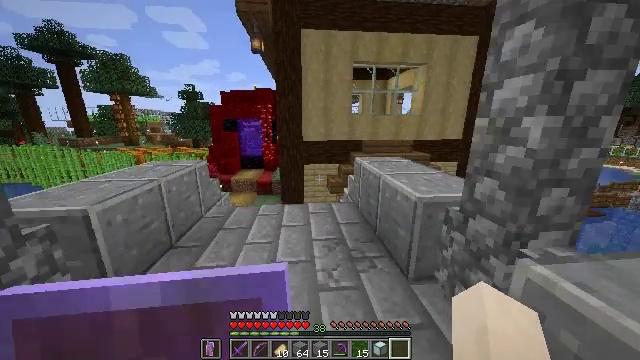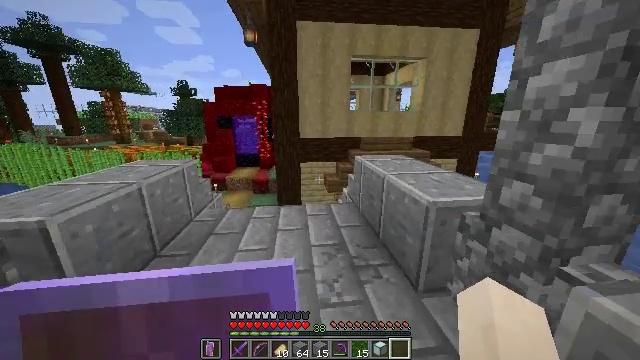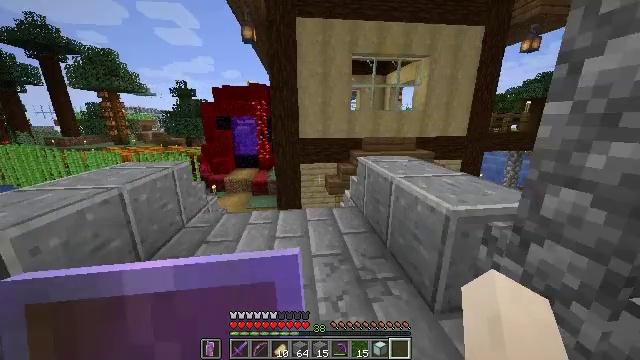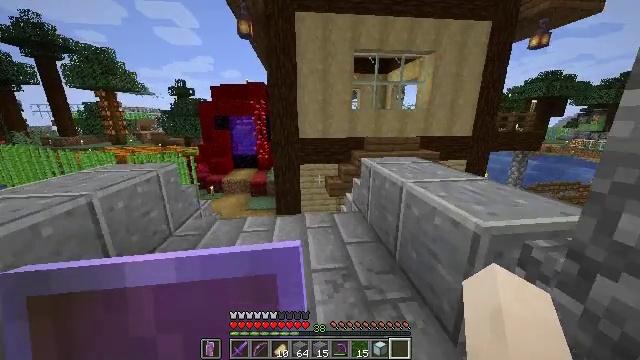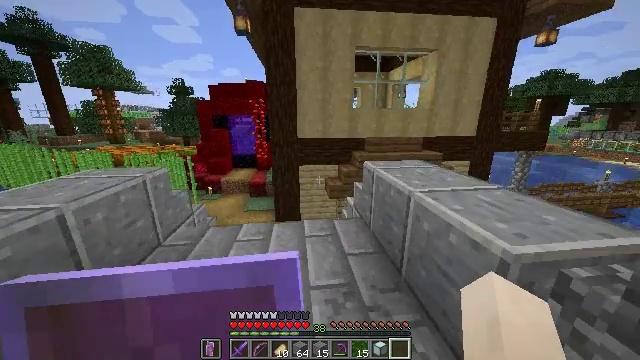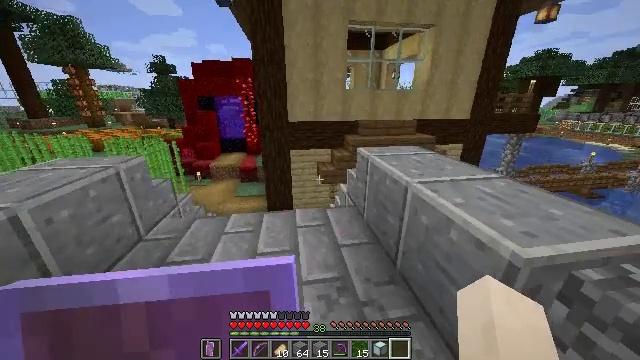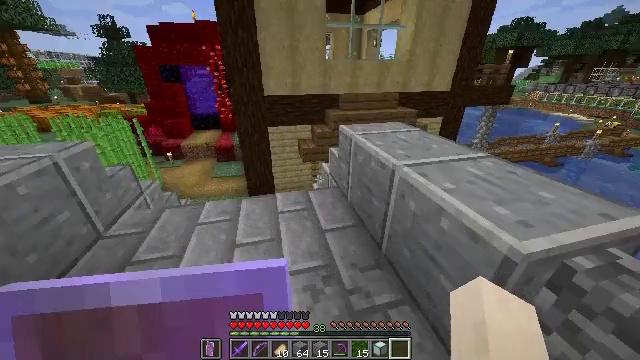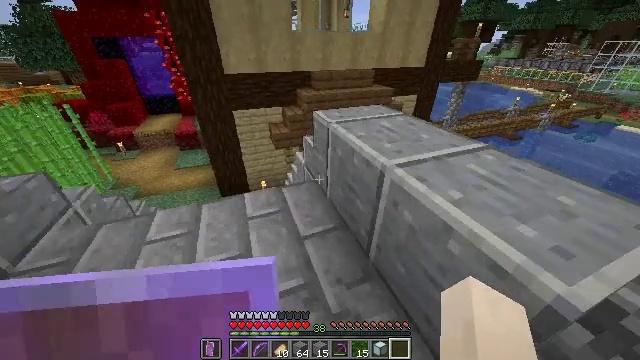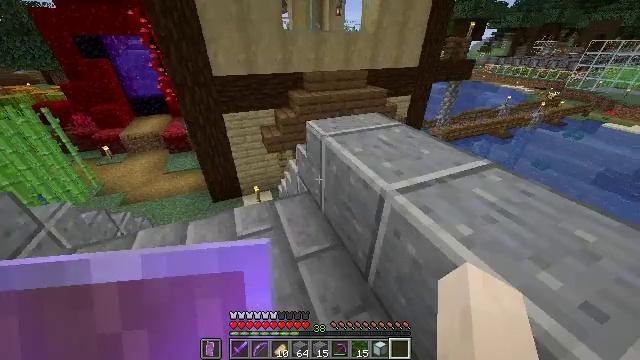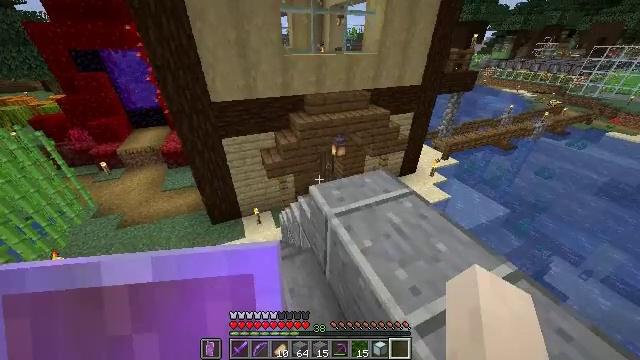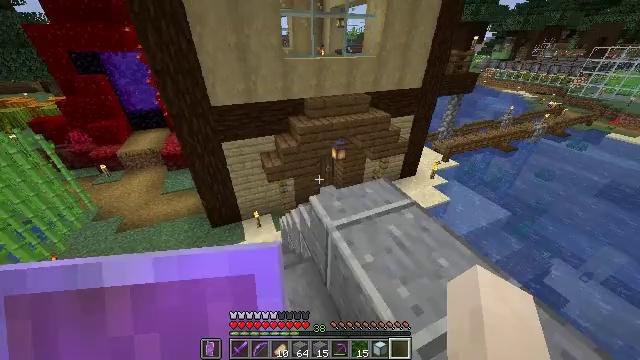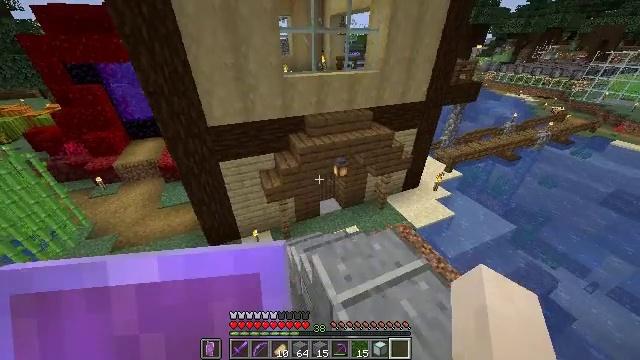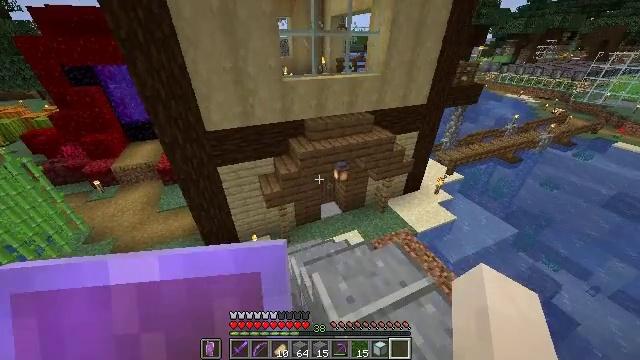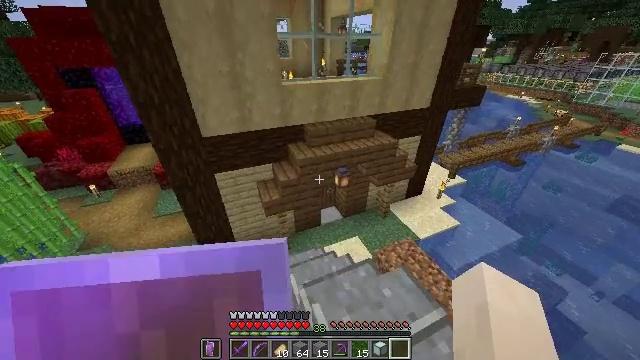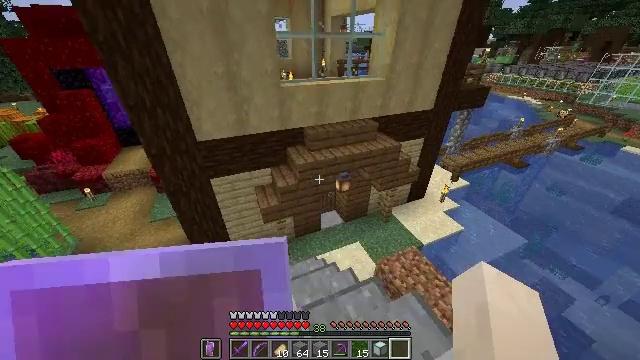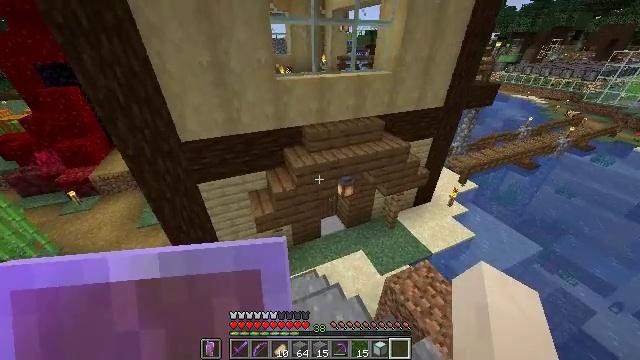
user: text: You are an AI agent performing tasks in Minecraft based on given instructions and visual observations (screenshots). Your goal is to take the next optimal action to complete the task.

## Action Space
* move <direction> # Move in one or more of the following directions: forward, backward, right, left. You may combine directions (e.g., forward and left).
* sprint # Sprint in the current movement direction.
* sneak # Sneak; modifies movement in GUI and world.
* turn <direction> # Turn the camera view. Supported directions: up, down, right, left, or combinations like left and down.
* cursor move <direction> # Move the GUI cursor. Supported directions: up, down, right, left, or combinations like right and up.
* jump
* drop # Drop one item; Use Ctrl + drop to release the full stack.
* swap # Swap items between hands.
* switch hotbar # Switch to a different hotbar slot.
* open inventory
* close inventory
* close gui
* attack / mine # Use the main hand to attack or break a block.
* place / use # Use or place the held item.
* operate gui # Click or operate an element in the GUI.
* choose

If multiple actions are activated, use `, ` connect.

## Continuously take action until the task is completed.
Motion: motion action
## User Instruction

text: Craft polished blackstone stairs.
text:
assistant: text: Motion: move forward, sprint
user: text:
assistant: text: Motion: move forward, sprint
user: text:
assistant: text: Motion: move forward, sprint
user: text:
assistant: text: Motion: move forward, sprint
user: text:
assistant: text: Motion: move forward, sprint, turn right and down
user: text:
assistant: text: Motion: move forward, sprint, turn right and down
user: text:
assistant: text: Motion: move forward, sprint, turn right and down
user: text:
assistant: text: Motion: move forward, sprint, turn right, jump
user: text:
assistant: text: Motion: move forward, sprint, jump
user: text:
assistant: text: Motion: move forward, sprint, jump
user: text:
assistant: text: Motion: move forward, sprint, jump
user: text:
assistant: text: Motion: move forward, sprint
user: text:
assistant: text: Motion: move forward, sprint
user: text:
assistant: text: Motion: move forward, sprint
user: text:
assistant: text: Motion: move forward, sprint
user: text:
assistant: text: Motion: move forward, sprint
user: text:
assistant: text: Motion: move forward, sprint
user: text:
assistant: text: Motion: move forward, sprint, turn right and down
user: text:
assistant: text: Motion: move forward, sprint, turn right and down
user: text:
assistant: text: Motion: move forward, sprint, turn right
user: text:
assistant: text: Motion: move forward, sprint
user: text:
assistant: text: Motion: move forward, sprint
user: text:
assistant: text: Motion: move forward, sprint
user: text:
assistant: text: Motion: move forward, sprint
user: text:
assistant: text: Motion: move forward, sprint
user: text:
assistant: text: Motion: move forward, sprint
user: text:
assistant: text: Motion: move forward, sprint
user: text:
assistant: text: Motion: move forward, sprint
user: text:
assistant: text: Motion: move forward, sprint
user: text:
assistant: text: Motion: move forward, sprint